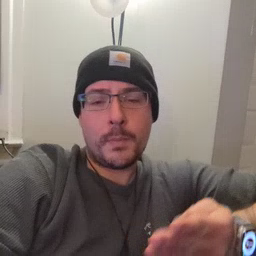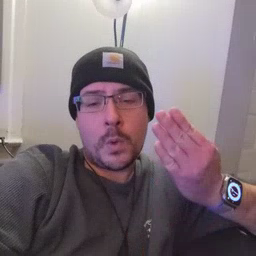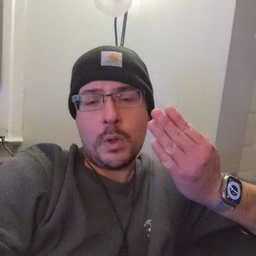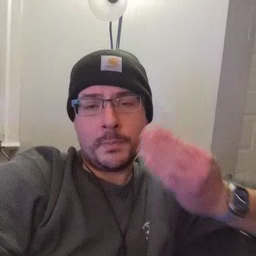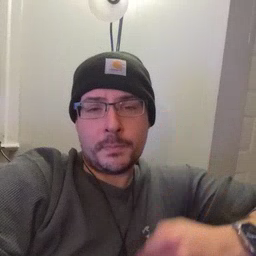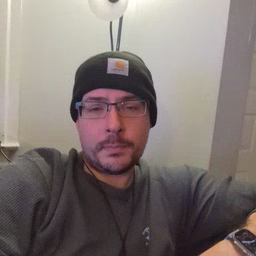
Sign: morning